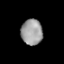
Tissue: lung
Cell type: Endothelial cells
Senescence score: 0.5912
Nuclear area (px): 539
Mean DAPI intensity: 156.544